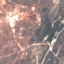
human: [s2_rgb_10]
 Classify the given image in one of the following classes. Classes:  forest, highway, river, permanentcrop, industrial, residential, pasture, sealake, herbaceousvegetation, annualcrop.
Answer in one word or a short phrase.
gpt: HerbaceousVegetation